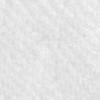
Label: no_change